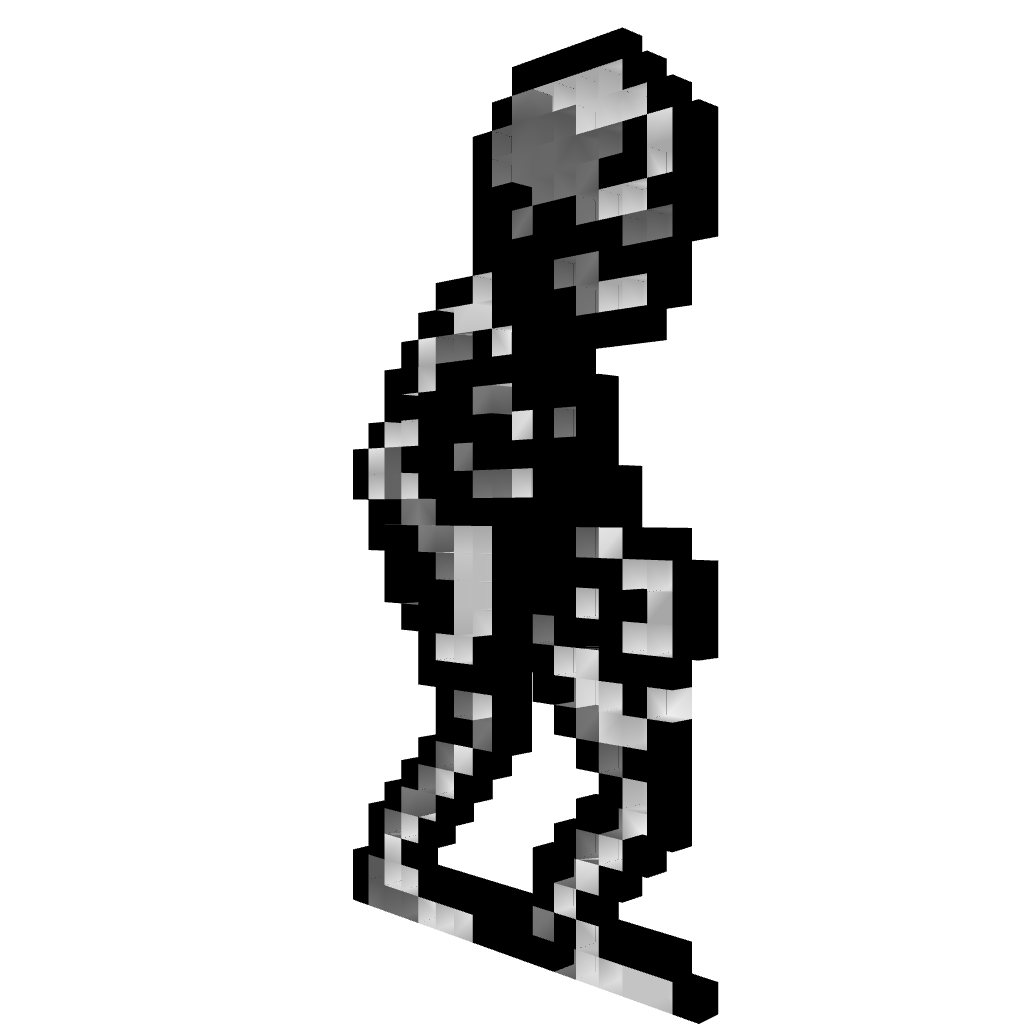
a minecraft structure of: Skeleton from Castlevania 2 bad low quality